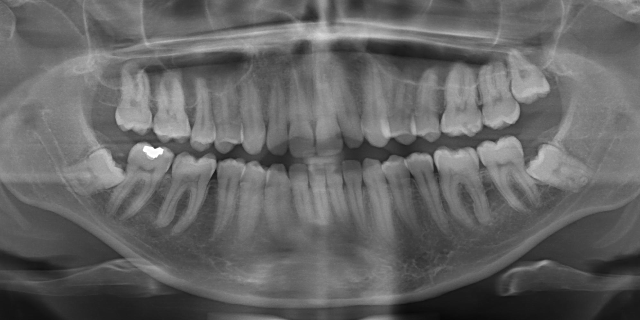
adult